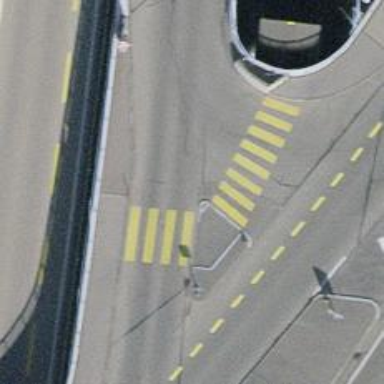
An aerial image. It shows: Asphalt footway crossing bridge with marked crossings and central island.